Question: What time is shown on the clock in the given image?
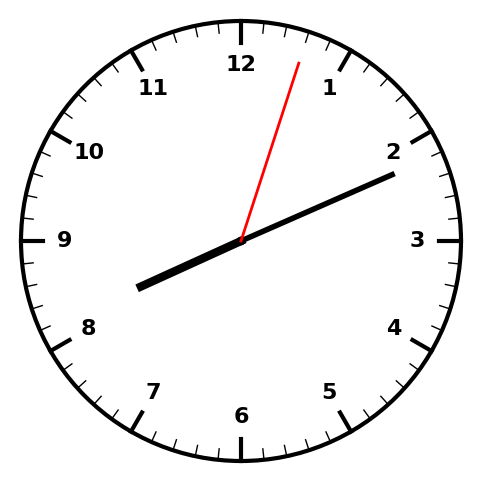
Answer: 08:11:03